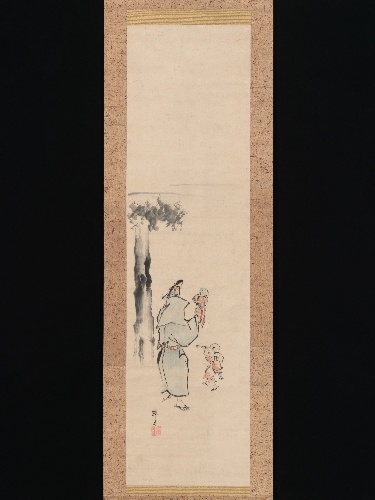
Artist: Teisai Hokuba
Artist bio: Japanese, 1771–1844
Date: 19th century
Object type: Hanging scroll
Classification: Paintings
Medium: Hanging scroll; ink and color on paper
Culture: Japan
Period: Edo period (1615–1868)
Dimensions: Image: 41 1/8 in. × 11 in. (104.5 × 28 cm)
Overall with mounting: 76 × 11 1/4 in. (193 × 28.5 cm)
Overall with knobs: 76 × 17 1/4 in. (193 × 43.8 cm)
Department: Asian Art
Credit line: Mary Griggs Burke Collection, Gift of the Mary and Jackson Burke Foundation, 2015
Accession year: 2015
Repository: Metropolitan Museum of Art, New York, NY
Tags: Children|Puppets